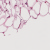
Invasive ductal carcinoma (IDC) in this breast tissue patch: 0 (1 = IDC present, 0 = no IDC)